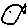
Label: fish